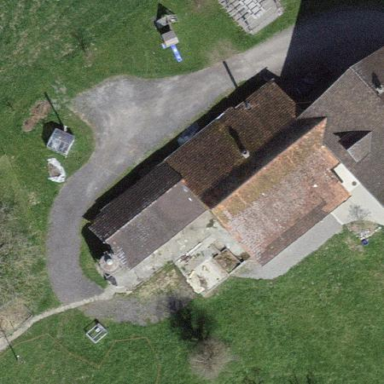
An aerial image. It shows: Farmyard area.